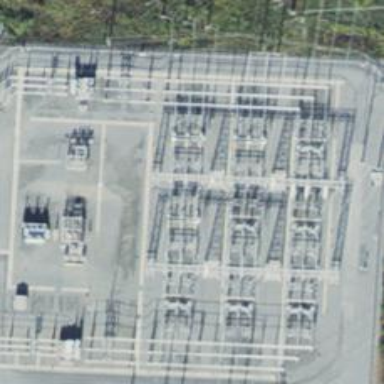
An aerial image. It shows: Switch used for power control.